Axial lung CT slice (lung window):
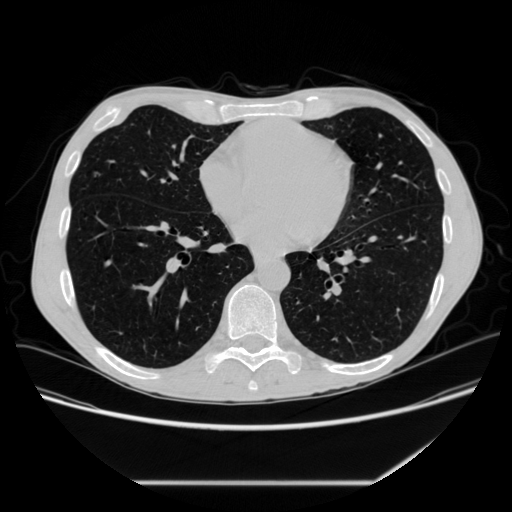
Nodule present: no